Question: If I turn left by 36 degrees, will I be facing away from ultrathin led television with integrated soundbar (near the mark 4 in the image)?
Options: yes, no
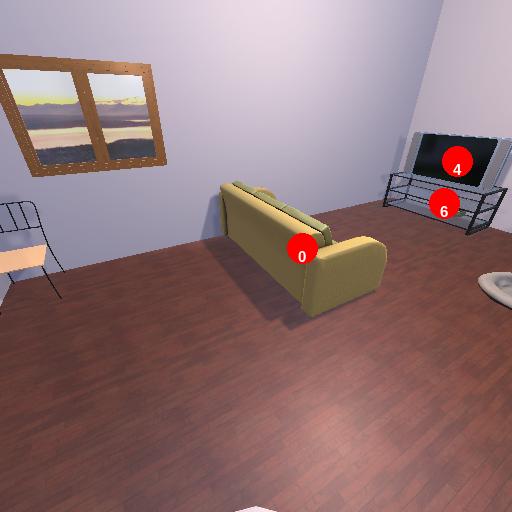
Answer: yes